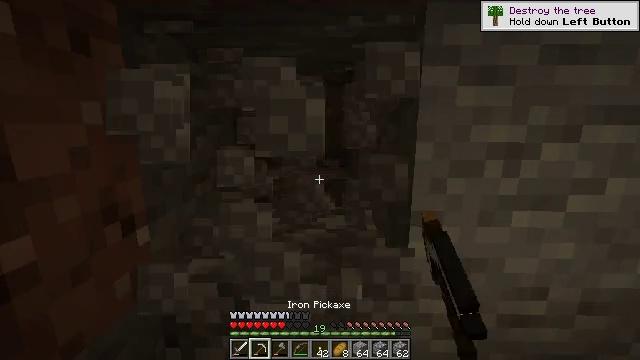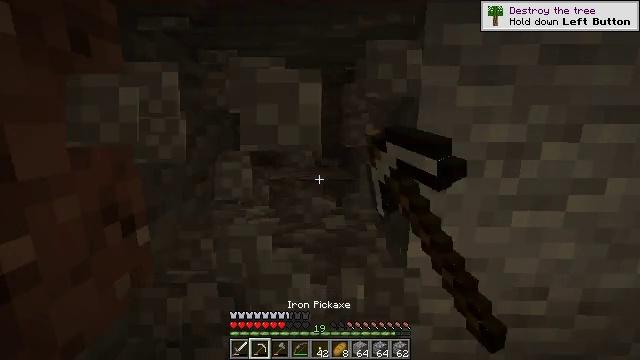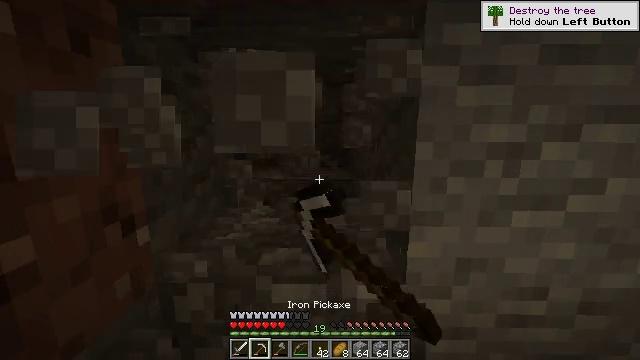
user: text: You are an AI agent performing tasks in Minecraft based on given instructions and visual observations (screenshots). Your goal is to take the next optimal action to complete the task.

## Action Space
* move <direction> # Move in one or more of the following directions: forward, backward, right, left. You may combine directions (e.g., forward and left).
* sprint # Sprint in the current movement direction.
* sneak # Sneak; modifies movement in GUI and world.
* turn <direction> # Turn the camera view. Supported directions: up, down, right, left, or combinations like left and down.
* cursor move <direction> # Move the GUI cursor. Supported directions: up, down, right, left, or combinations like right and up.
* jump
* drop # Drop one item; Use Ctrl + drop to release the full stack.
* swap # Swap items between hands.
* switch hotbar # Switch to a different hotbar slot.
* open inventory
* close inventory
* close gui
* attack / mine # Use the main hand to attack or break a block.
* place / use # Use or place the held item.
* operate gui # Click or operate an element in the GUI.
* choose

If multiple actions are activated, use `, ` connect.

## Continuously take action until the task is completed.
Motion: motion action
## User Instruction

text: Gather materials such as cobblestone.
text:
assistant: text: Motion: no_op
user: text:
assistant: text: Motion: no_op
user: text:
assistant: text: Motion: no_op